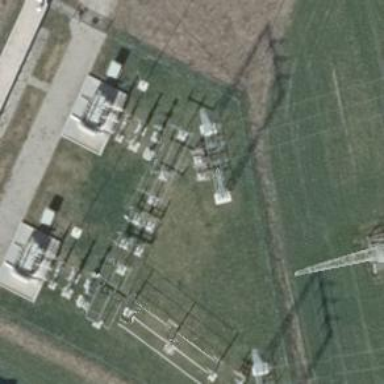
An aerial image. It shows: Three power lines with cables.